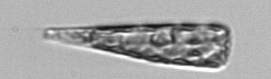
Label: Licmophora